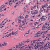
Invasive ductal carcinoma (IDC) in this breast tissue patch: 1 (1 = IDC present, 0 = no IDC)